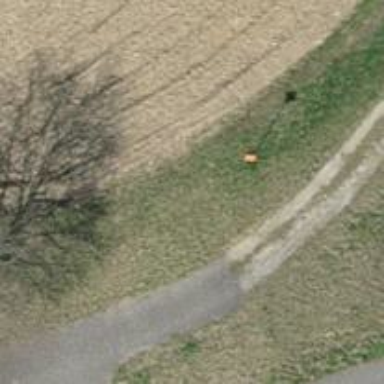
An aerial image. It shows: Aerial marker.